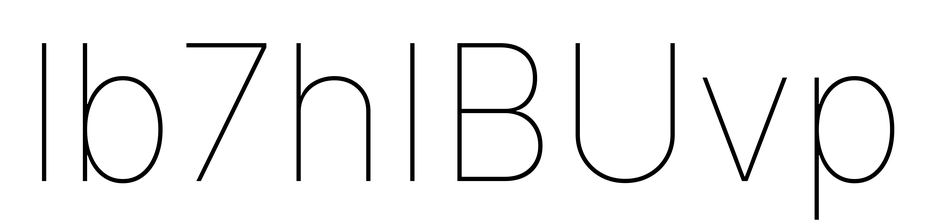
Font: Inter_Thin